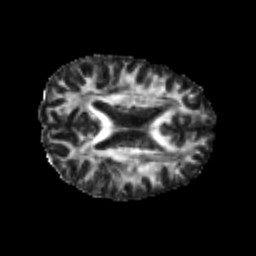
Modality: FA
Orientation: axial
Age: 20
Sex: male
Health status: healthy
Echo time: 0.074 s